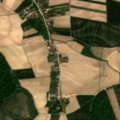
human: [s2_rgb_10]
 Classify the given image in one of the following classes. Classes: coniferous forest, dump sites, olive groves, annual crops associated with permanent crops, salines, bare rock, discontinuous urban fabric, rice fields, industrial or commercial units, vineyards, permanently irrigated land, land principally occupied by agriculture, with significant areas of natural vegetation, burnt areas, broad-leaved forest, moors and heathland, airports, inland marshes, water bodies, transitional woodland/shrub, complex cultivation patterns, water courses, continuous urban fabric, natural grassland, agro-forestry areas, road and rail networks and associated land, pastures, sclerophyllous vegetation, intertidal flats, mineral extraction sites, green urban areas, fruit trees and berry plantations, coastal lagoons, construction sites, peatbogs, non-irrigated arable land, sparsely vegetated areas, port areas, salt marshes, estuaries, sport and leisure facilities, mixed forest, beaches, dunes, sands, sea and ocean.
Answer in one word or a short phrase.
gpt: discontinuous urban fabric, non-irrigated arable land, broad-leaved forest